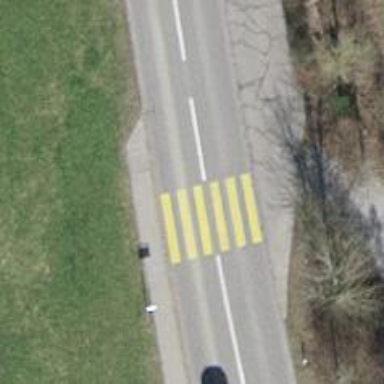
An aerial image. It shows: Uncontrolled zebra crossing on the road.